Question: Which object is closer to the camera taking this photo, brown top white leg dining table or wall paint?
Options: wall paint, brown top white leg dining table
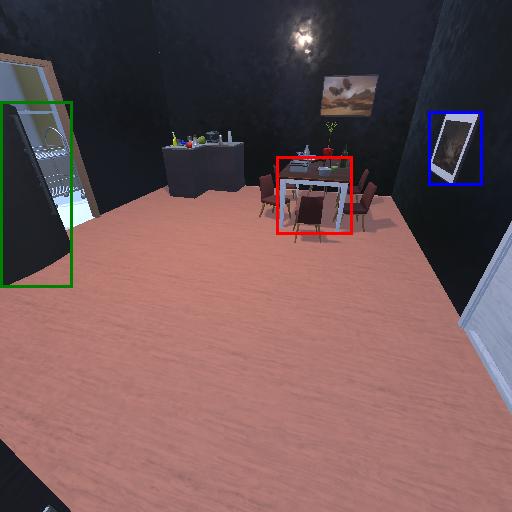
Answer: wall paint